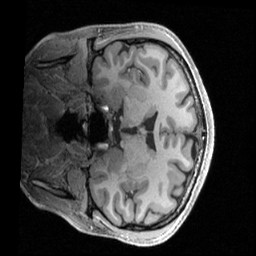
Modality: T1w
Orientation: coronal
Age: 22
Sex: female
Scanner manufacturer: siemens
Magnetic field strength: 3 T
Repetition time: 2.4 s
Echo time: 0.00224 s